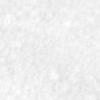
Label: no_change